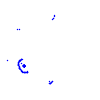
Particle: proton